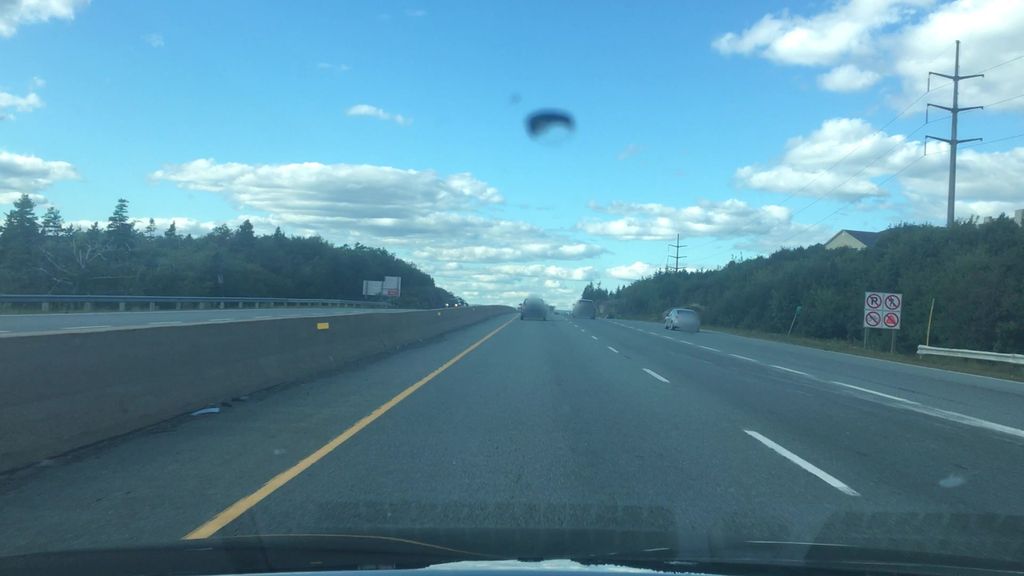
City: halifax